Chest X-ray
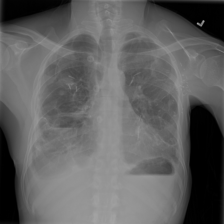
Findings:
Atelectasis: negative
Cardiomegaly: negative
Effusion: negative
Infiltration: negative
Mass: negative
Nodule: negative
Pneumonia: negative
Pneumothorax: negative
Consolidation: negative
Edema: negative
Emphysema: negative
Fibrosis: negative
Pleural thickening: negative
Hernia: negative